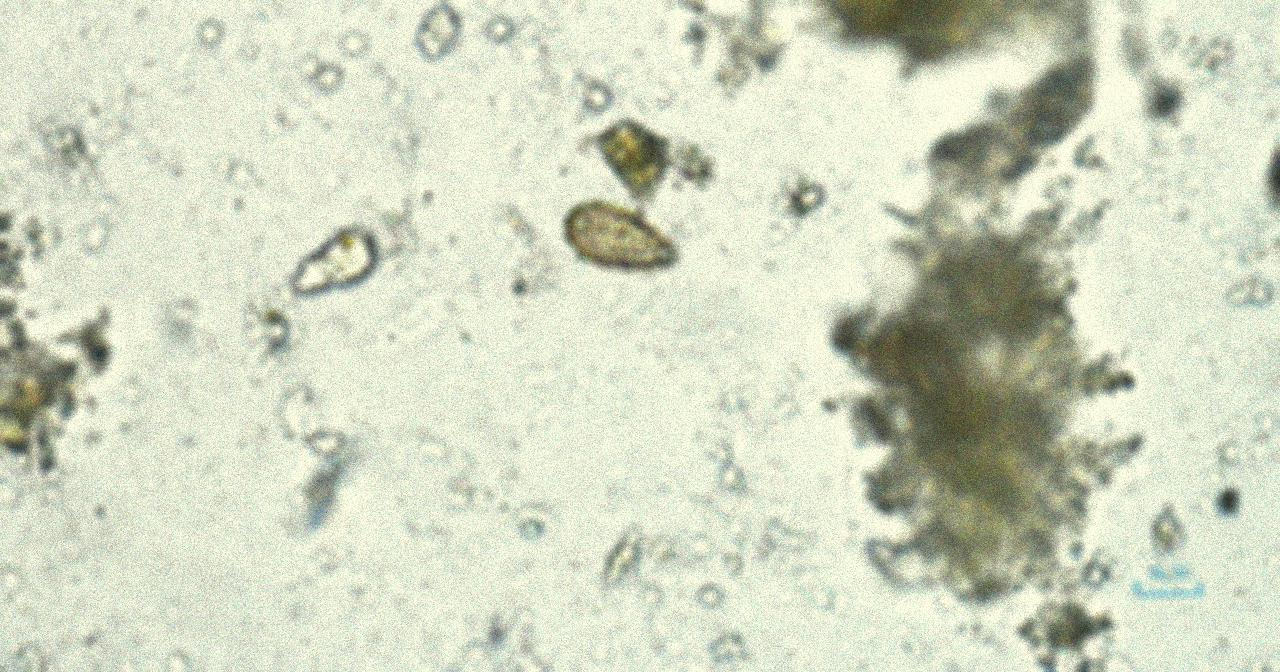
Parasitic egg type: Opisthorchis viverrine